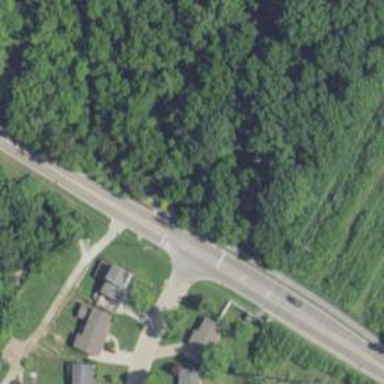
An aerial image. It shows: Stop road.